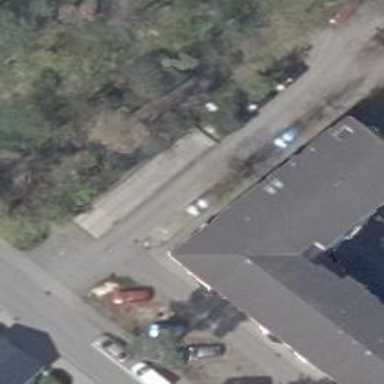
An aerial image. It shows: Parking entrance.